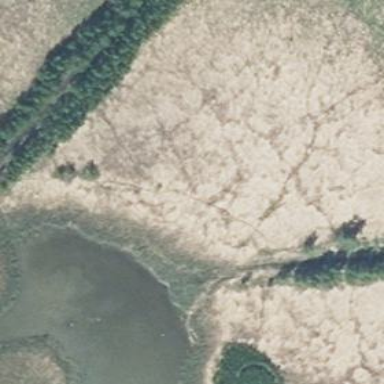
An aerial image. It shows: Reedbed in wetland area.